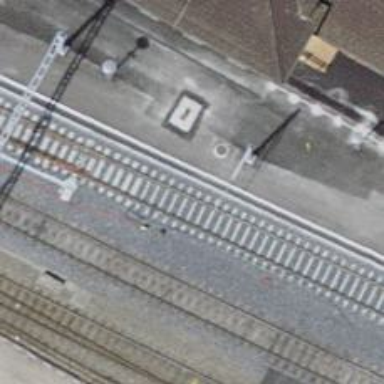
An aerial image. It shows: Single-track railway siding with electrified contact line. The voltage is 3000 and 15000.